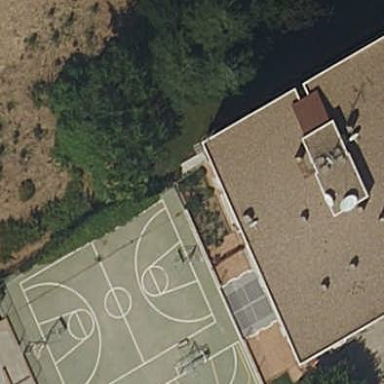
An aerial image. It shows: Basketball court located in leisure land pitch.